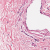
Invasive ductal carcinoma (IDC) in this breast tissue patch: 0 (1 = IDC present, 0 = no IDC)